Interaction volume radius: 10 \u00c5
Interaction volume height: 15 \u00c5
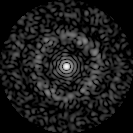
Disorder parameter: 0.8237